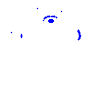
Particle: electron